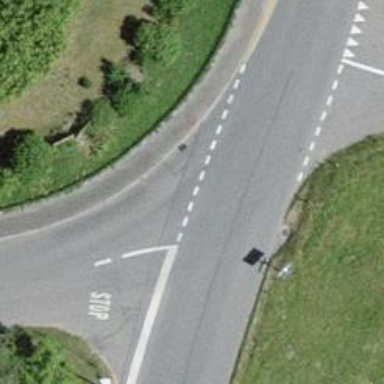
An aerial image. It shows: Stop road.